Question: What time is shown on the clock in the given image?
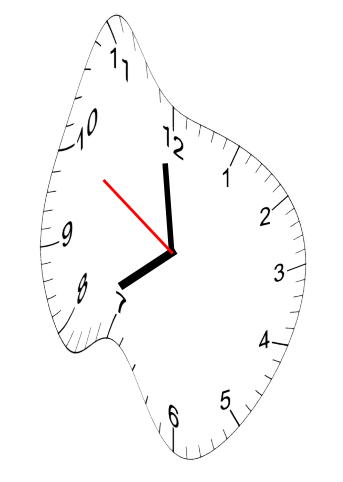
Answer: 07:58:50